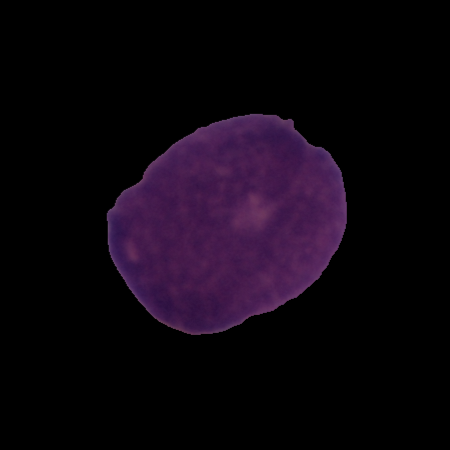
Label: cancer